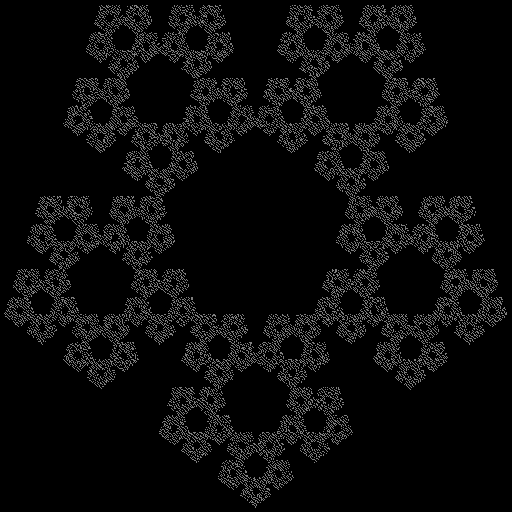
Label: sierpinski_pentagon